Question: This is a heatmap showing the profit of each employee (rows) for different tasks (columns). Task 1 requires exactly 3 people; Task 2 requires exactly 1 person; Task 3 requires exactly 3 people; Task 4 requires exactly 3 people; Task 5 requires exactly 3 people. Under the constraint that each task must have exactly the required number of people, what is the maximum total profit achievable by assigning employees? Note: All profit values are multiples of 10. Each task's total profit is the sum of the profits contributed by one or more people assigned to that task; not every task must be completed. Each person can be assigned to at most one task.
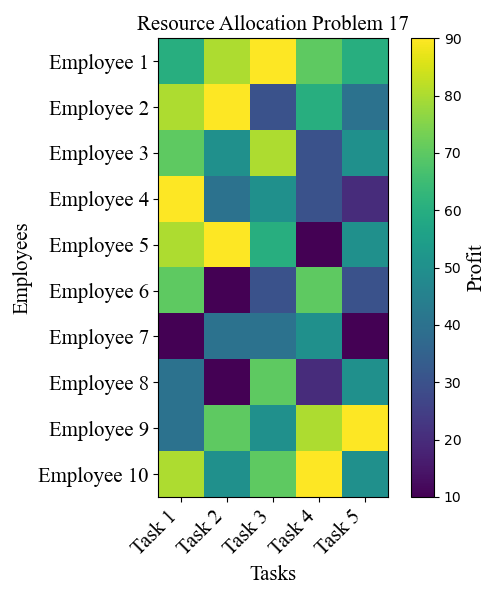
Answer: 790